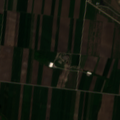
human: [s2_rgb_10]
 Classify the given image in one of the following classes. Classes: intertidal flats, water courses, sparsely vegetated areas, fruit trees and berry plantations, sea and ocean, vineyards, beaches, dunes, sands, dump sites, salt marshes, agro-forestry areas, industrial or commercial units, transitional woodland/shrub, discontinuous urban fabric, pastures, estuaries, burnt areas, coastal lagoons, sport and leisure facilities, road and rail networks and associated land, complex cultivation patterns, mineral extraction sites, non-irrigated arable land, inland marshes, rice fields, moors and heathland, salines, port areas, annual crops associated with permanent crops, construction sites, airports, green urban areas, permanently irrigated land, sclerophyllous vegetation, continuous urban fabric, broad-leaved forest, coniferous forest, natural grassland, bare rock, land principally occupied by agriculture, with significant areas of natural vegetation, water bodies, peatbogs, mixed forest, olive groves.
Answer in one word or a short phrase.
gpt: industrial or commercial units, mineral extraction sites, non-irrigated arable land